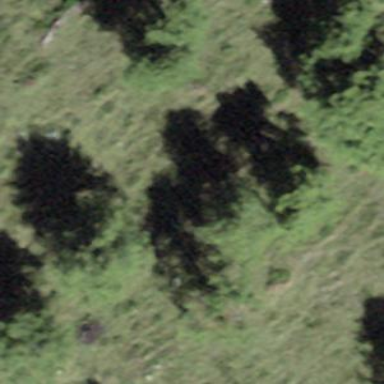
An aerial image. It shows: Forest area.